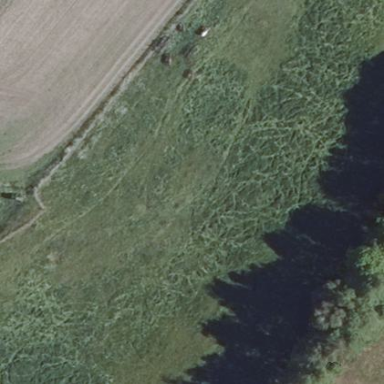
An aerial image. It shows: Beautiful meadow.